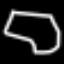
Label: octagon